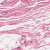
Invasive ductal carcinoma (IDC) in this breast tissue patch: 0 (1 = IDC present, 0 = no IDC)